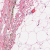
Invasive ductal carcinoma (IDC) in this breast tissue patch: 0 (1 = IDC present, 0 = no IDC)